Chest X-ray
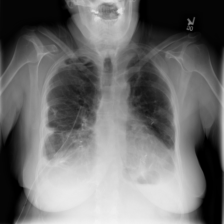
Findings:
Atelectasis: negative
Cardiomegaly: negative
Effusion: negative
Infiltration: negative
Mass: negative
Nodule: negative
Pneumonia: negative
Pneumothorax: negative
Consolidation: negative
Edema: negative
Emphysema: negative
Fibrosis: negative
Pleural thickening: negative
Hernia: negative